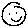
Label: smiley face